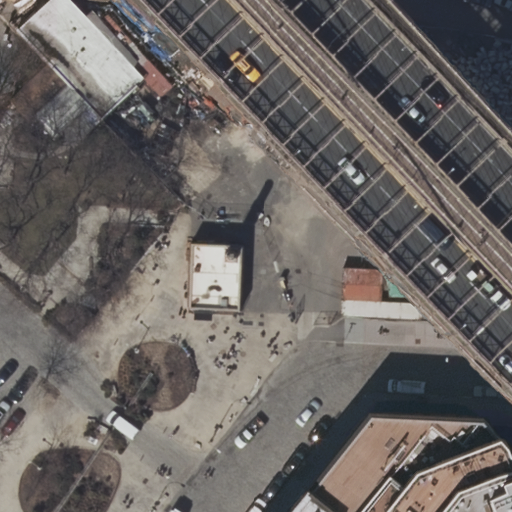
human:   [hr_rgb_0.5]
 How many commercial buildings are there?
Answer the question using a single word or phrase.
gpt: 0

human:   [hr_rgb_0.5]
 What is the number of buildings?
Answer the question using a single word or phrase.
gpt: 4

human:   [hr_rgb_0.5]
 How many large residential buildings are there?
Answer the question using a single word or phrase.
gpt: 0

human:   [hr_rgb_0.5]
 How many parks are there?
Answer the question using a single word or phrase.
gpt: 1

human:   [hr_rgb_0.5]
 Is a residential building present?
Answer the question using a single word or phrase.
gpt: yes

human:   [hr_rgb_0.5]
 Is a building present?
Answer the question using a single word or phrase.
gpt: yes

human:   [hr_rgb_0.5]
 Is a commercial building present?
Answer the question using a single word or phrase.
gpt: no

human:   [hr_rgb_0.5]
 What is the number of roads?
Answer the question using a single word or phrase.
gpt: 6

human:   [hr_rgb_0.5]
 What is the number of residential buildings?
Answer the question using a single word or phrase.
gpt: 4

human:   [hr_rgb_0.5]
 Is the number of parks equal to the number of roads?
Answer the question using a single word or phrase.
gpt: no

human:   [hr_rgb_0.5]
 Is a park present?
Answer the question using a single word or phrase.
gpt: yes

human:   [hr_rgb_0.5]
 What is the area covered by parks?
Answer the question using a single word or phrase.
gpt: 43m2

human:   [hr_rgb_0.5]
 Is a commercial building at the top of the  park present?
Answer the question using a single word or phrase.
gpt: no

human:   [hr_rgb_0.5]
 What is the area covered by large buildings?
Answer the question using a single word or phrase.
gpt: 0m2

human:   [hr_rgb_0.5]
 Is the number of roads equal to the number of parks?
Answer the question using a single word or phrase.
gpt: no

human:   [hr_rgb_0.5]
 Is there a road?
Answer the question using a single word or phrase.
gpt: yes

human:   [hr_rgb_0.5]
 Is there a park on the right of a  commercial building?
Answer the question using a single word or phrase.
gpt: no

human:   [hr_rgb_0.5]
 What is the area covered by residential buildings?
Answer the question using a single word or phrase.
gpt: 305m2

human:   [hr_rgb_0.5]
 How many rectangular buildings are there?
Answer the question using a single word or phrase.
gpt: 4

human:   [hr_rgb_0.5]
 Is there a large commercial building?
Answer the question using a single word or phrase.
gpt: no

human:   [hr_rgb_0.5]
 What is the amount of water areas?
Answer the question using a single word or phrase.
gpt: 0

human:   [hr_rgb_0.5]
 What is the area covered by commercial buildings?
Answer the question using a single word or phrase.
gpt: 0m2

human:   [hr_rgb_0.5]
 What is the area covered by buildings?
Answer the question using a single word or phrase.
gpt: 305m2

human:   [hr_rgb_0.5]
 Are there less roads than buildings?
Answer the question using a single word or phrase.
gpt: no

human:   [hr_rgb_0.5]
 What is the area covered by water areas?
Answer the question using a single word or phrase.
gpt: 0m2

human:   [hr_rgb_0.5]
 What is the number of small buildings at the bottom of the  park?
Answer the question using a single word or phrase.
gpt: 1

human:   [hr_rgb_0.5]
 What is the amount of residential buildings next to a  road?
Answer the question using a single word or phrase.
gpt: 4

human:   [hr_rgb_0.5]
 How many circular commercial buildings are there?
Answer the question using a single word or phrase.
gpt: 0

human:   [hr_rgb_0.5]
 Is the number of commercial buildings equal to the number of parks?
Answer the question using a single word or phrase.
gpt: no

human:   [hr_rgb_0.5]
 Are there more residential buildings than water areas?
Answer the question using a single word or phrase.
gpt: yes

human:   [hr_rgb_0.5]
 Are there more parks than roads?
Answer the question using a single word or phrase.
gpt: no

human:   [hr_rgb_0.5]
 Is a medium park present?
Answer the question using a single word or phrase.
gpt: no

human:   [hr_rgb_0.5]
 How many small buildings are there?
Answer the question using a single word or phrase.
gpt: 2

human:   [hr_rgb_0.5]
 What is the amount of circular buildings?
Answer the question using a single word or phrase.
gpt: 0

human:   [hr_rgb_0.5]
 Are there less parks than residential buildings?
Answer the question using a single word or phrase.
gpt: yes

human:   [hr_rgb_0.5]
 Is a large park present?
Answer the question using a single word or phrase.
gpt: no

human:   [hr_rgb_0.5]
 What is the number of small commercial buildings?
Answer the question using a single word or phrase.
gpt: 0

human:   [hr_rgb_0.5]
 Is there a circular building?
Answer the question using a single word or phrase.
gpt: no

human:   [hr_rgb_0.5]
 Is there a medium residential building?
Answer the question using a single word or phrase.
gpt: yes

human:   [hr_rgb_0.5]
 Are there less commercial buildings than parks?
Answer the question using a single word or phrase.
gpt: yes

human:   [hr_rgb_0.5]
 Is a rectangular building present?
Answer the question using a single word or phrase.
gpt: yes

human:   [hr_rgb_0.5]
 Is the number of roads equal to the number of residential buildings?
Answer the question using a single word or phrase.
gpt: no

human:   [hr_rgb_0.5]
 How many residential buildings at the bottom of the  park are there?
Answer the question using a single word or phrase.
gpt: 2

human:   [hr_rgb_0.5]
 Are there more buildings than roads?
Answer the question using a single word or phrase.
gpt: no

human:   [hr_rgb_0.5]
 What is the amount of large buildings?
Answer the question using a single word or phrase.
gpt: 0

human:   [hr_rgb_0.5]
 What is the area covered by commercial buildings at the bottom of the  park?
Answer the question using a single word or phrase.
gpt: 0m2

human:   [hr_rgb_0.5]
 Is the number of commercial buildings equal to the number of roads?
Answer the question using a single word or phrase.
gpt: no

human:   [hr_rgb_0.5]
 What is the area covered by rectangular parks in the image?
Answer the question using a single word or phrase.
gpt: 43m2

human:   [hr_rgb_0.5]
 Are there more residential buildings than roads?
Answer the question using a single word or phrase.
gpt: no

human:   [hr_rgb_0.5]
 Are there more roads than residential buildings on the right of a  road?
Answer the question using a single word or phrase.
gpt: yes

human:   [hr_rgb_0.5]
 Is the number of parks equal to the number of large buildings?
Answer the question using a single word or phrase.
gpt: no

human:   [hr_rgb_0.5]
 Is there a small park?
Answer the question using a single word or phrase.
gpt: yes

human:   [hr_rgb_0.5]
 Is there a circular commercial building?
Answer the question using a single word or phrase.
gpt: no

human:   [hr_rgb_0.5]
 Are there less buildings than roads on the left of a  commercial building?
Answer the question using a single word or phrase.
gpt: no

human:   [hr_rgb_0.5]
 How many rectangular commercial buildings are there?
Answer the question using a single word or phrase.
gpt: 0

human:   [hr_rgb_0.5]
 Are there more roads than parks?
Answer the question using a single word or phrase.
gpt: yes

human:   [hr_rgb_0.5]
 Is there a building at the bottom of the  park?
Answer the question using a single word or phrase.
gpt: yes

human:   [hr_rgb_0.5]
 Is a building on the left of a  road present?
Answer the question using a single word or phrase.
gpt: yes

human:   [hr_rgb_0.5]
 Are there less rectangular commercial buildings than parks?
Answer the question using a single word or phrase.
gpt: yes

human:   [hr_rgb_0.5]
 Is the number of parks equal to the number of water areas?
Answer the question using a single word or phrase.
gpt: no

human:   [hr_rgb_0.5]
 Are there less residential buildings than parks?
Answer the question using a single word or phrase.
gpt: no

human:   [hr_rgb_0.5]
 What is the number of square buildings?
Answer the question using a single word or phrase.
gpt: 0

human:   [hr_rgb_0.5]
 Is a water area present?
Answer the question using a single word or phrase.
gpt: no

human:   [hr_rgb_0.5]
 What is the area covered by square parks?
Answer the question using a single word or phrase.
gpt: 0m2